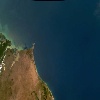
Label: water